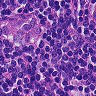
Metastatic tissue present: yes